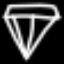
Label: diamond